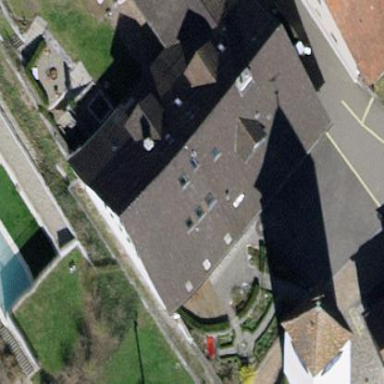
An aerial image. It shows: Pitched roof building.